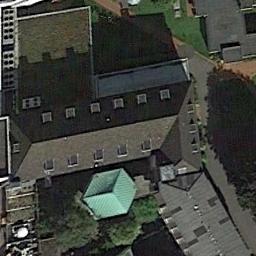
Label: church